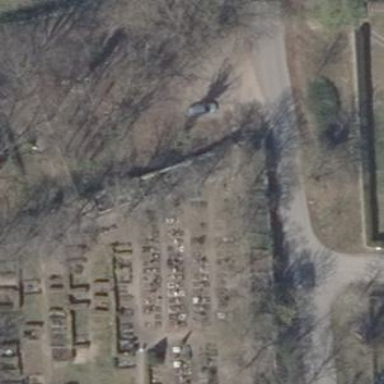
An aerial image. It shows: Sector in the cemetery.